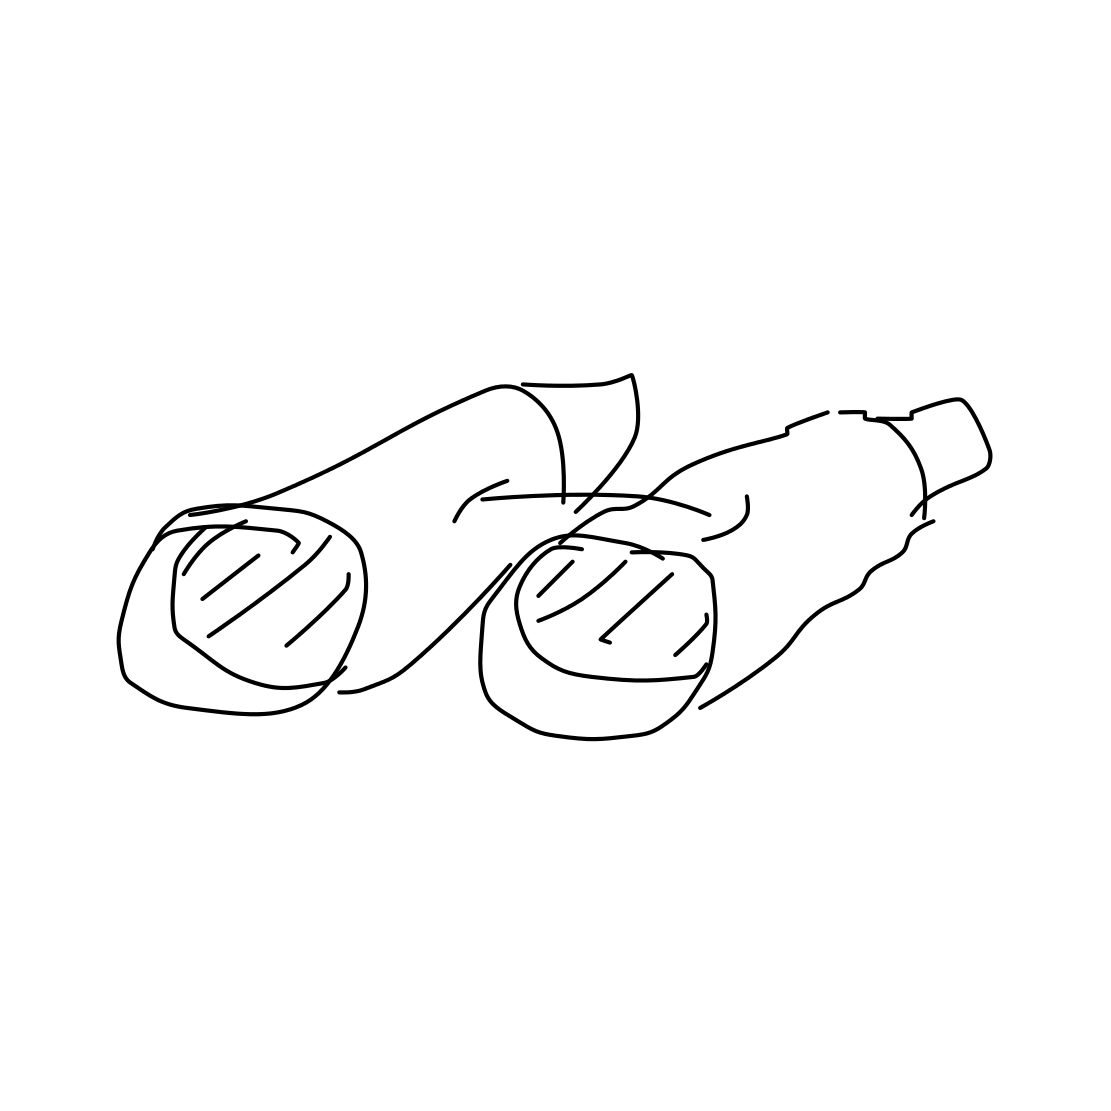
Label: binoculars